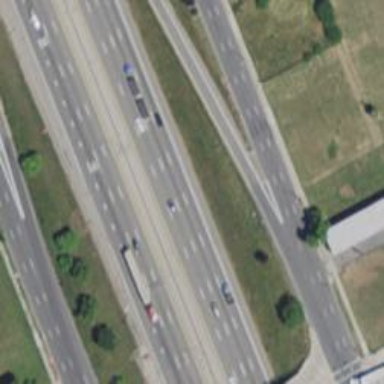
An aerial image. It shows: Asphalt motorway link.